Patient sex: F
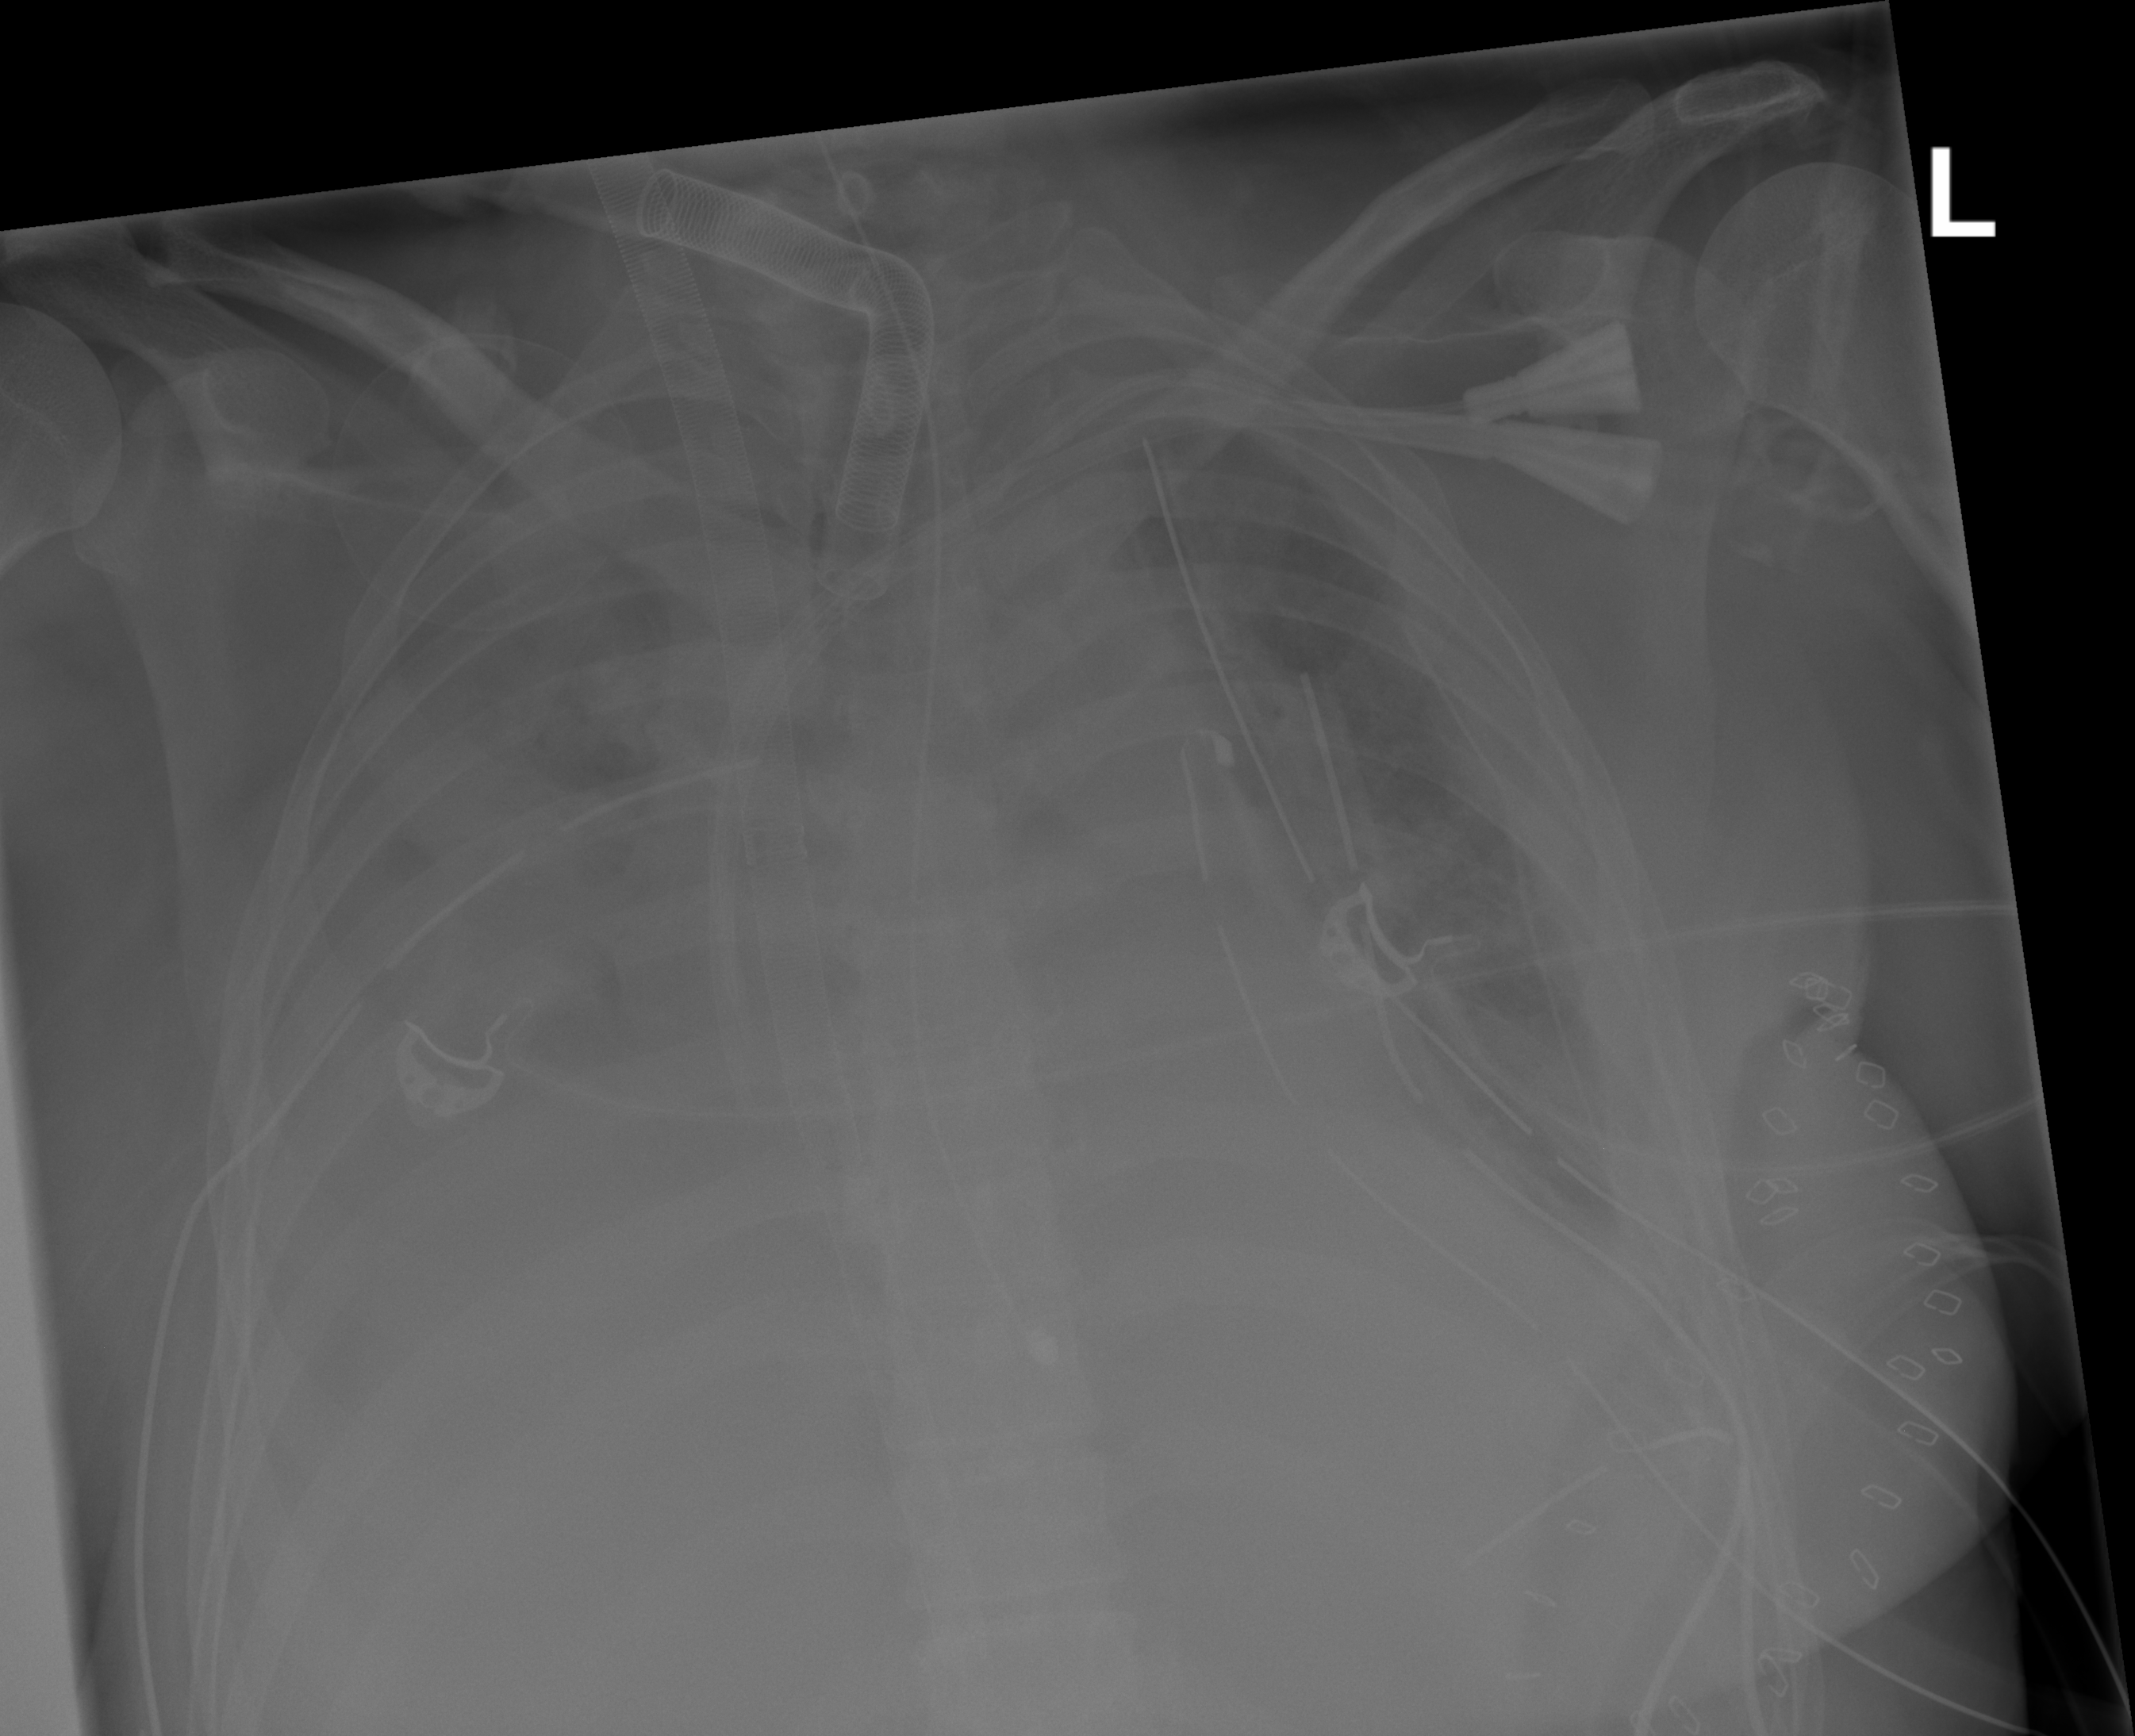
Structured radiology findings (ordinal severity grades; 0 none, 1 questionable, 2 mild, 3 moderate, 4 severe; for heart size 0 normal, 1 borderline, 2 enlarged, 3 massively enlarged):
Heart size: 0
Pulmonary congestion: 2
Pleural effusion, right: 2
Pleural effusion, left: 2
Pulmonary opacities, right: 3
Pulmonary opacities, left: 2
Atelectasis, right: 3
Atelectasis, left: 2